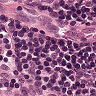
Metastatic tissue present: no